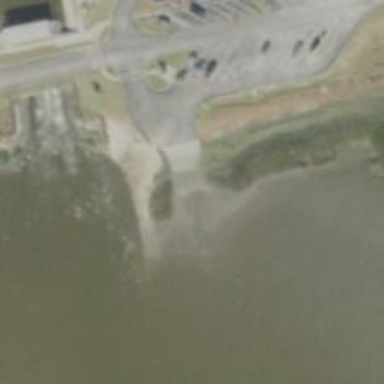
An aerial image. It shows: Slipway on service road designed for leisure land access.